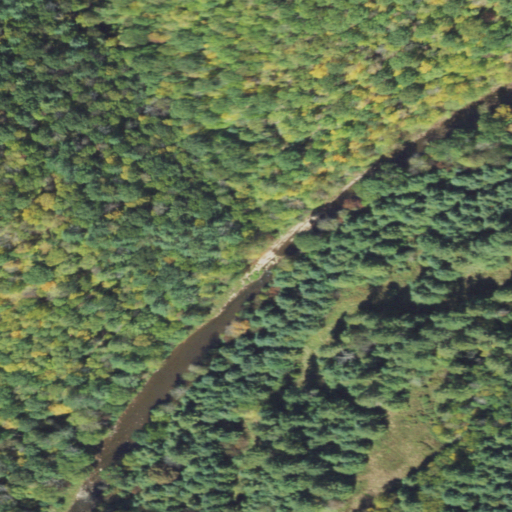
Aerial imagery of valley in Pennsylvania named Pine Tree Hollow containing deciduous forest, woody wetlands, mixed forest, evergreen forest, and pasture